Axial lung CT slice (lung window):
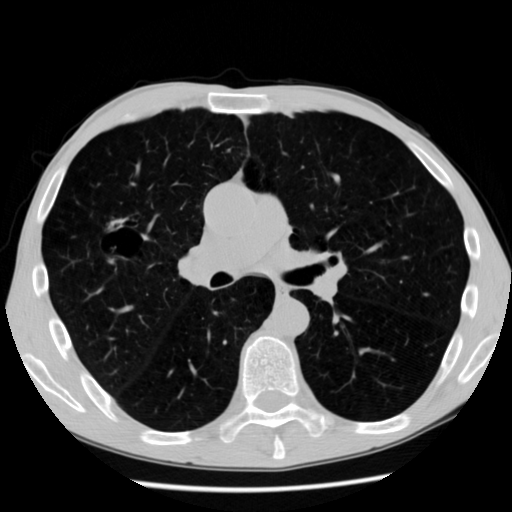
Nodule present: yes
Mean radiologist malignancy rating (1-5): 3.8